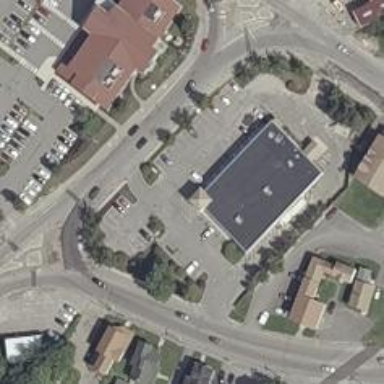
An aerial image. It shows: Building.